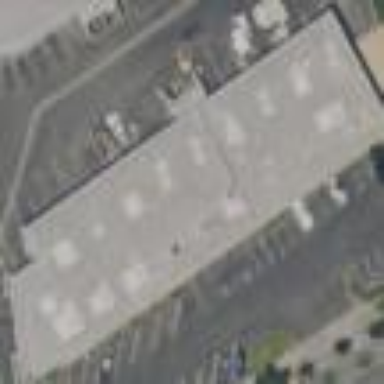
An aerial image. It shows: Industrial building.